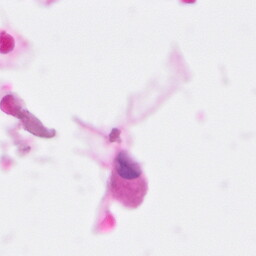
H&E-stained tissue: Pancreatic